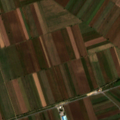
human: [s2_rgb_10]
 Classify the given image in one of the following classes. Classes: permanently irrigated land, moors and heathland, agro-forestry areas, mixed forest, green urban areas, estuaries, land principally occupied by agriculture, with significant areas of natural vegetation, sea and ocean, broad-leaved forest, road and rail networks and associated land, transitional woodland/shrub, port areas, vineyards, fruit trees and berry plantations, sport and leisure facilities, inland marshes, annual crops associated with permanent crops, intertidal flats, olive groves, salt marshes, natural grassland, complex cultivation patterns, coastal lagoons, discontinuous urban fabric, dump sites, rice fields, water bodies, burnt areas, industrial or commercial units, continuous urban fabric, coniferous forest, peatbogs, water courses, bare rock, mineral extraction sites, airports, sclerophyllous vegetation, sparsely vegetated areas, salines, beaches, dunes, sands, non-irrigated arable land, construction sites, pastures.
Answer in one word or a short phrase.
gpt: non-irrigated arable land